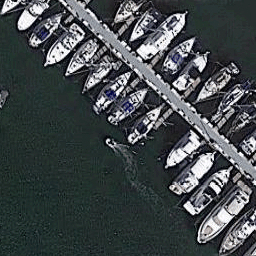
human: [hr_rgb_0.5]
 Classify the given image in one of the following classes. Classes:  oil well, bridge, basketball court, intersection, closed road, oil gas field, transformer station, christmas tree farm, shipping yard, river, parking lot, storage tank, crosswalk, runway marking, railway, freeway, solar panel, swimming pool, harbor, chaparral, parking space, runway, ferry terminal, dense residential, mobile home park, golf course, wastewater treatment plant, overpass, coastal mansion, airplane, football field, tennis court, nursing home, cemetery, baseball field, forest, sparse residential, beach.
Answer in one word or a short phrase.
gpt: harbor